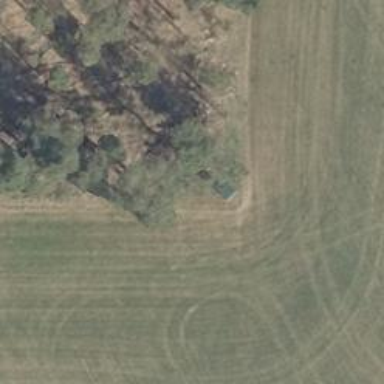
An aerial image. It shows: Shelter that serves as hunting stand.